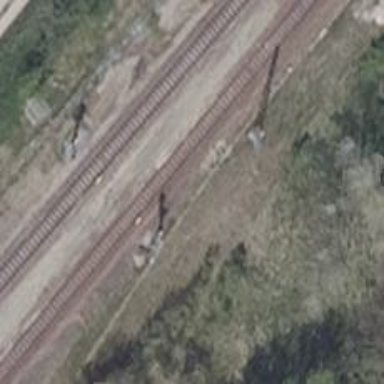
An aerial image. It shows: Railway signal.